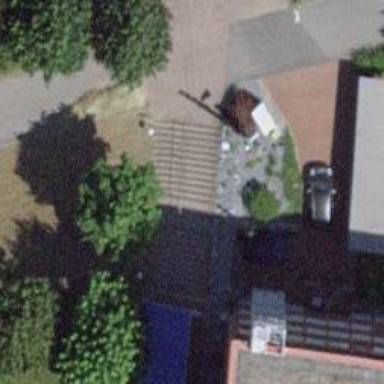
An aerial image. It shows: Road with steps.